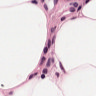
Metastatic tissue present: no